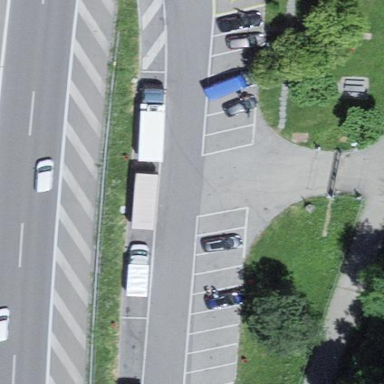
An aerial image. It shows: Rest area along the road.